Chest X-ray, PA view. Patient: 66 years old, sex F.
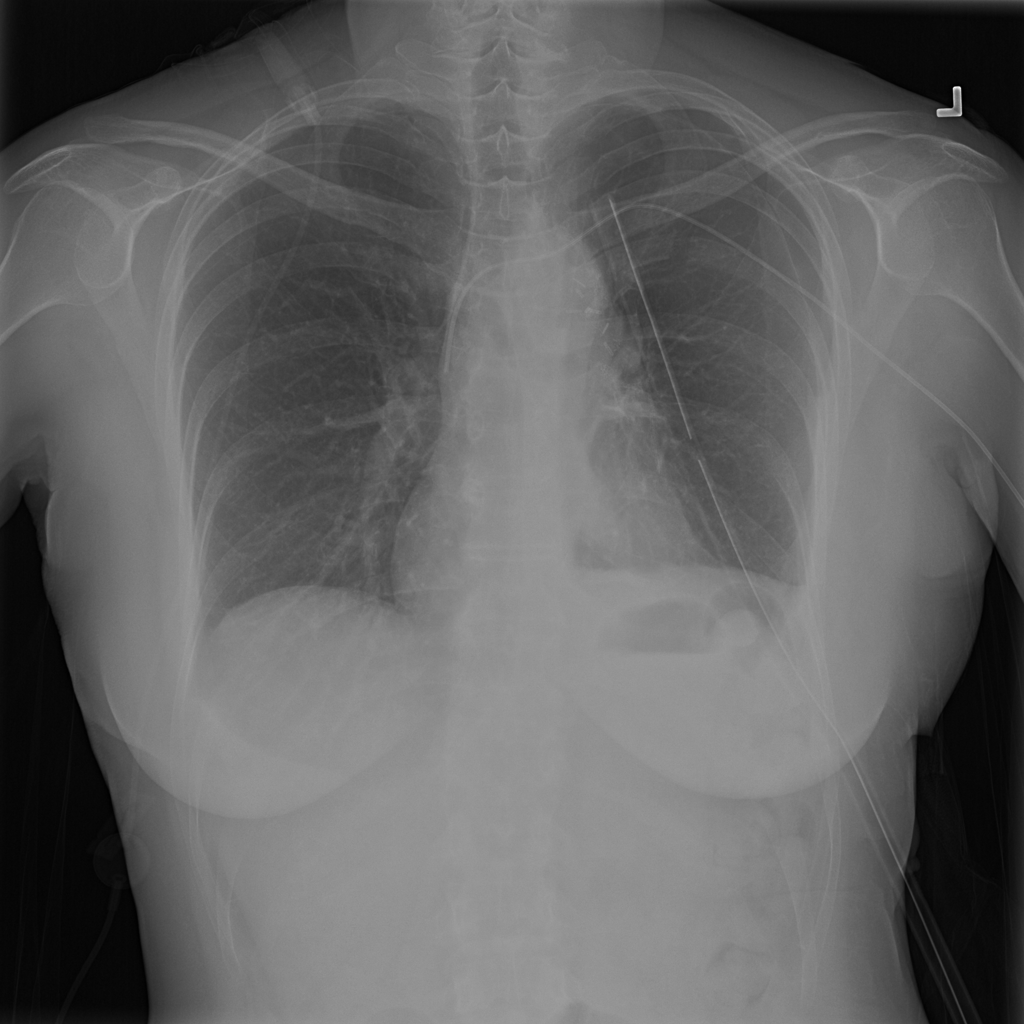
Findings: Pneumothorax